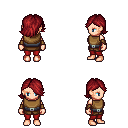
a pixel art fantasy rpg character, female body template, human, light skin, leather chest armor, red pants, brunette swoop hairstyle, cloth bracers, four views (front, back, left, right), 2x2 character sprite sheet, small pixel art, hard edges, no anti-aliasing